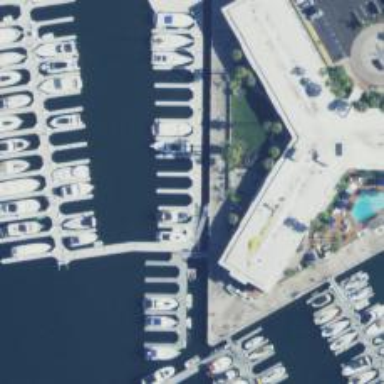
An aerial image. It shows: Man-made pier.